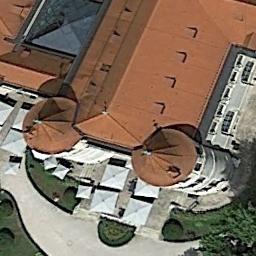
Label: church